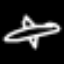
Label: airplane